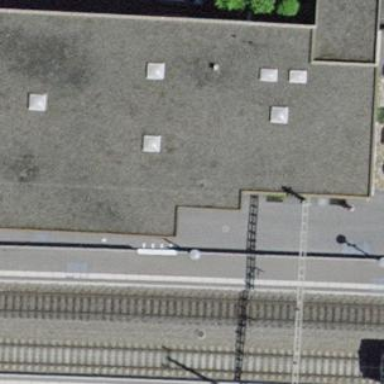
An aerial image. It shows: Shelter for public transportation.